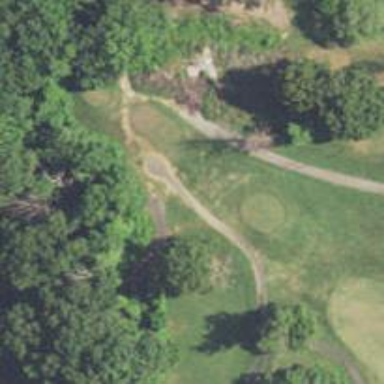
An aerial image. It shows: Service road used as golf cart path.